Brain MRI, t2w sequence, axial 2D slice.
Patient: age 29, sex M, weight 95 kg, height 1.95 m
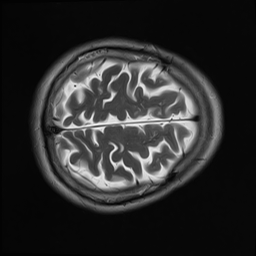